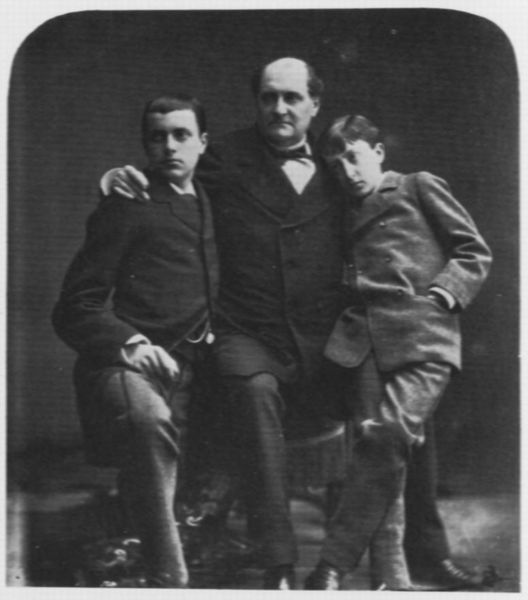
Titel: Napoléon Bonaparte (gen. Prinz Jérome) (1822-1891), mit seinen Söhnen Napoléon Victor (1862-1926) und Napoléon Louis (1864-1932)
Künstler: Atelier Nadar
Institution: unbekannt
Schlagwörter: hand, mann, weiß, menschen, elegant, grau, männer, schwarz, stuhl, anzug, anzüge, jacke, arm, kragen, bildnis, hände, portrait, mantel, sessel, drei, familie, vater, knopf, kinder, schuhe, jungen, kette, glatze, sitzt, uhr, knie, knöpfe, fliege, jackett, sakko, foto, fotografie, schwarz-weiss, knien, halbglatze, söhne